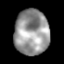
Tissue: lung
Cell type: Epithelial cells
Senescence score: 0.1894
Nuclear area (px): 1530
Mean DAPI intensity: 150.803